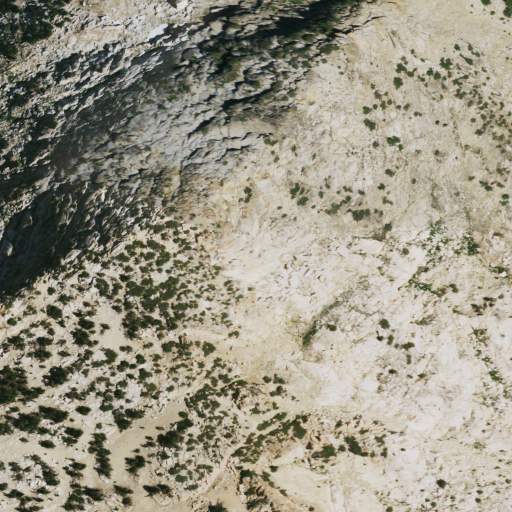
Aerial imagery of mountain in California named Kendrick Peak containing barren land, shrub, and grassland